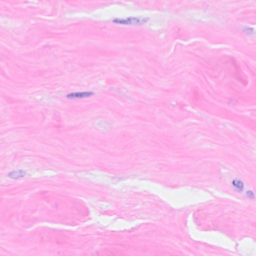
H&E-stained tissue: Breast